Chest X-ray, AP view. Patient: 53 years old, sex F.
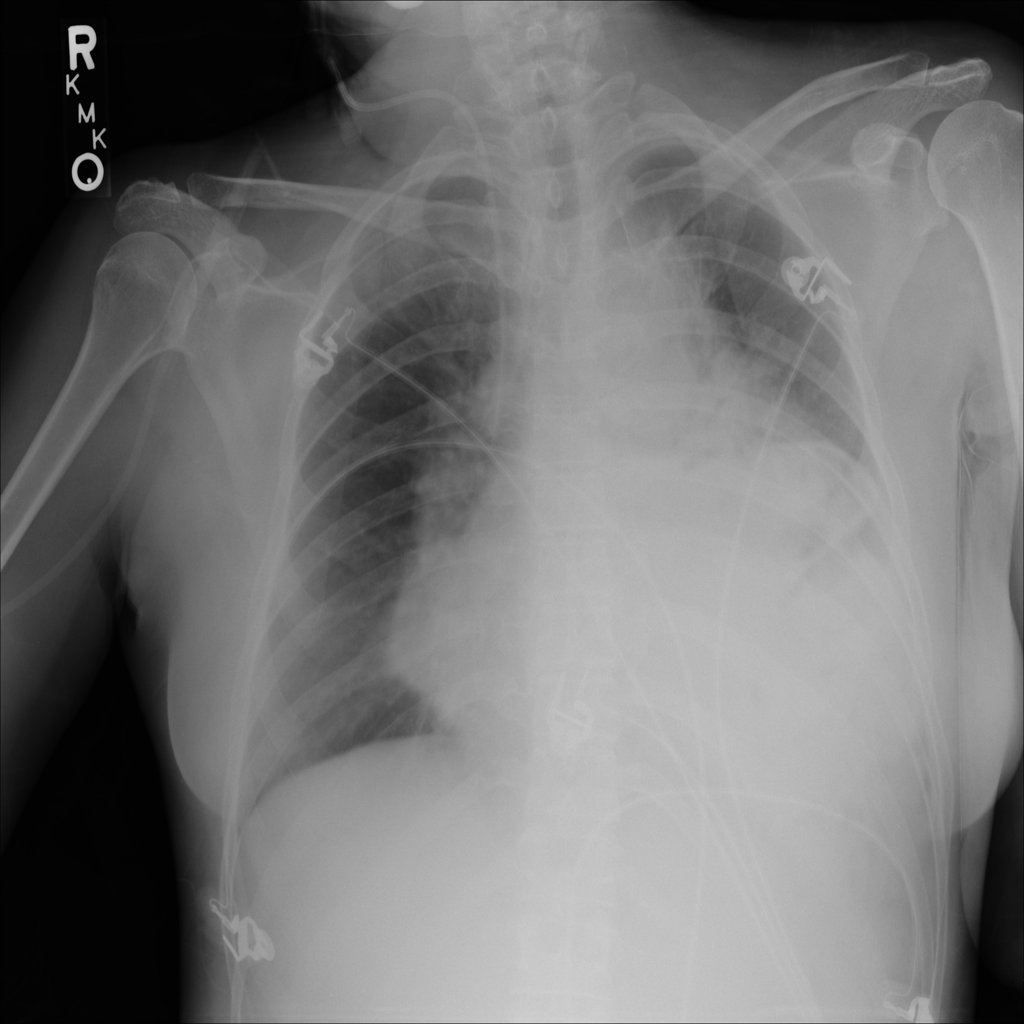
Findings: No Finding